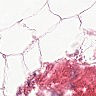
Metastatic tissue present: no